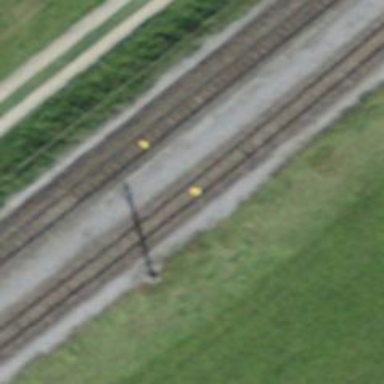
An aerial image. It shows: Narrow-gauge railway with electrified contact line.